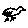
Label: bird